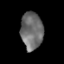
Tissue: lung
Cell type: T cells
Senescence score: 0.1684
Nuclear area (px): 807
Mean DAPI intensity: 109.62